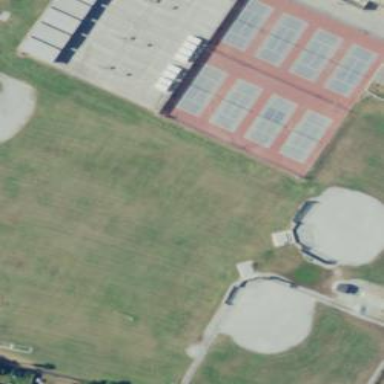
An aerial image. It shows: Recreational ground enclosed by chain link fence.